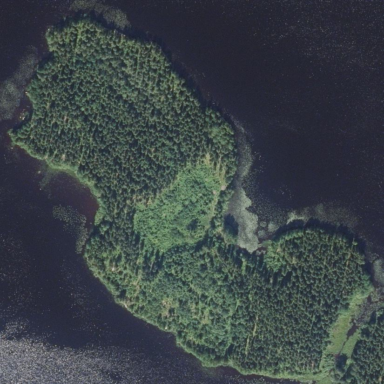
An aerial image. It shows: Island.